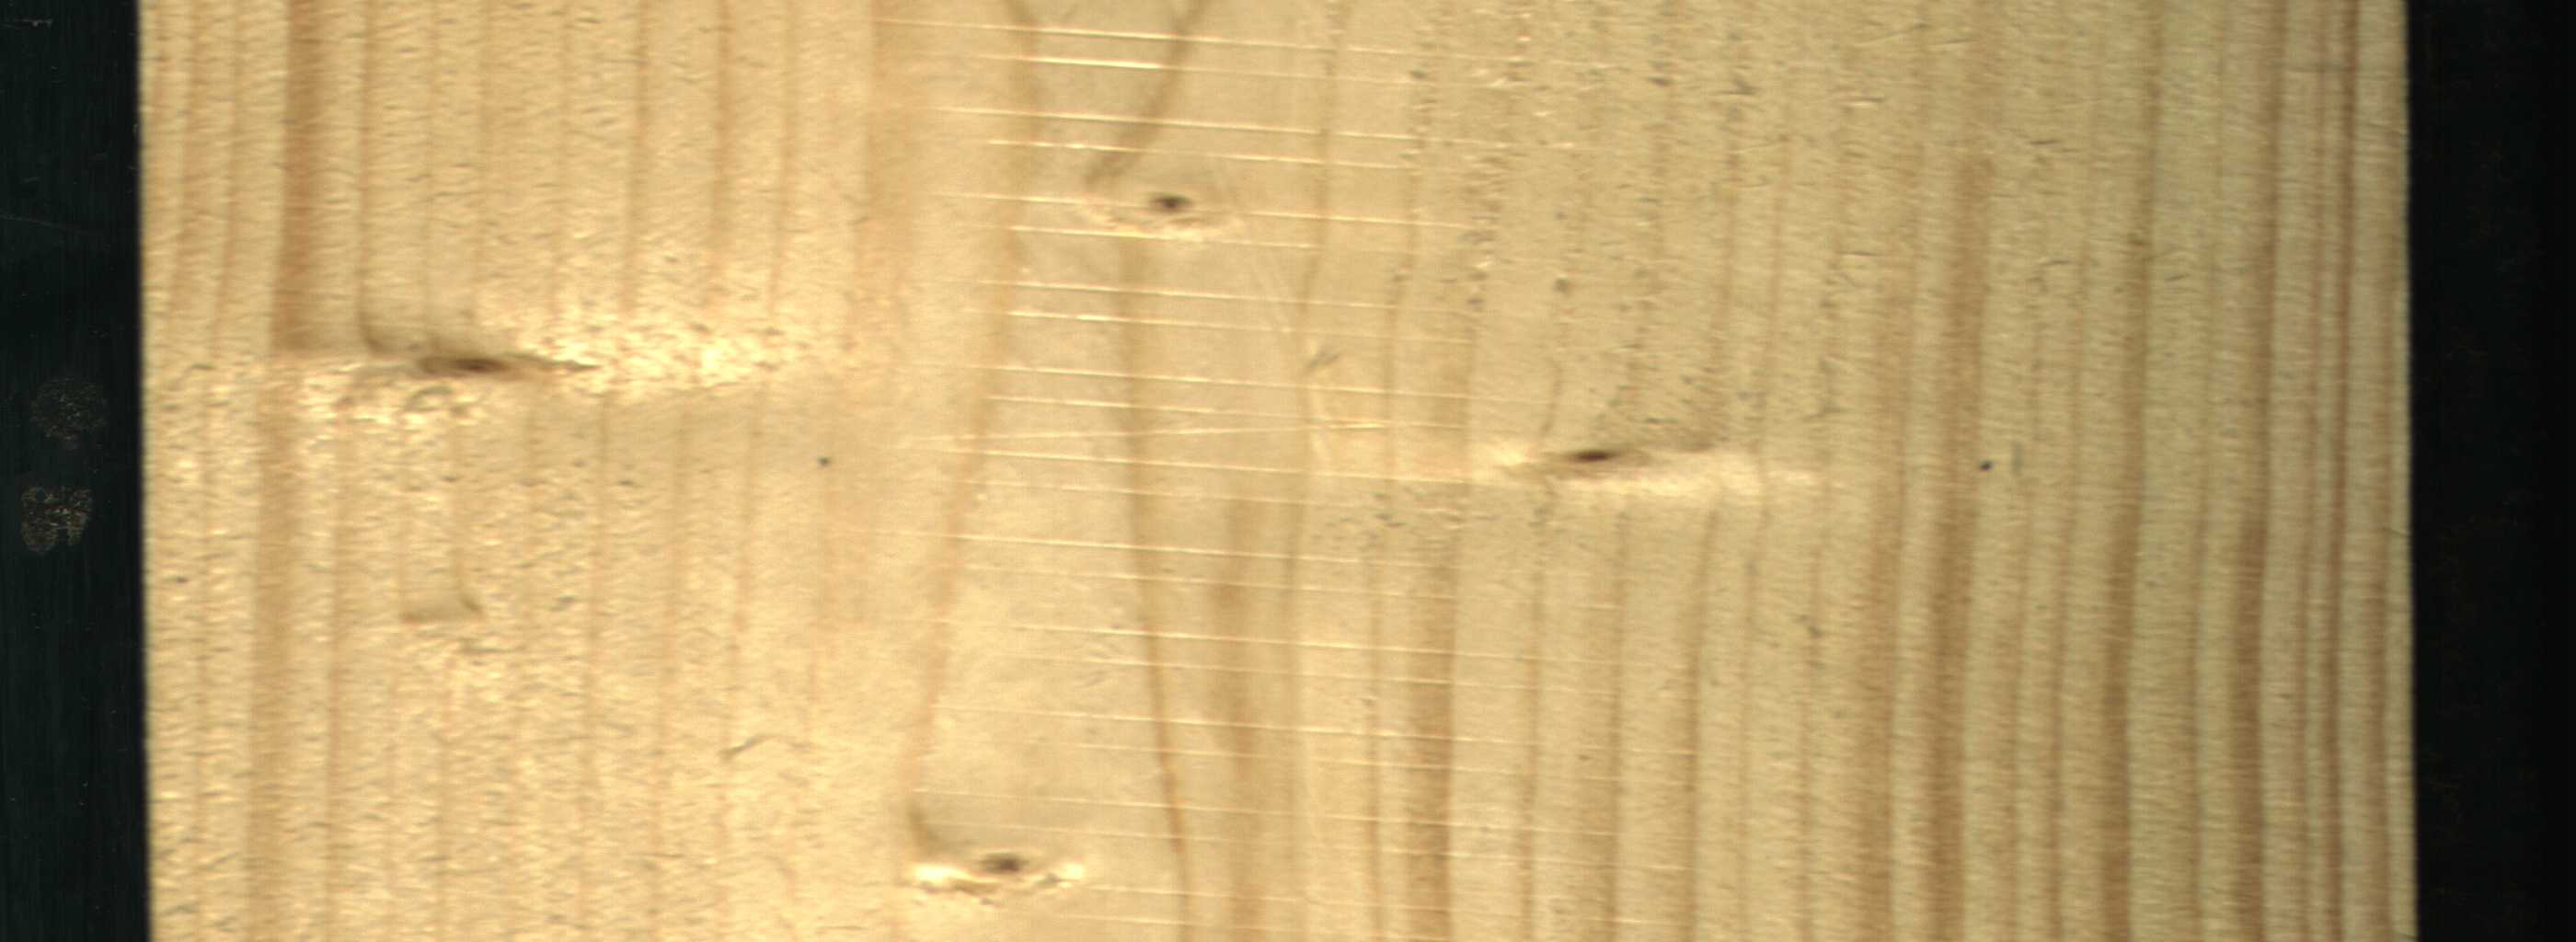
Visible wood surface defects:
Live_Knot
Live_Knot
Live_Knot
Live_Knot